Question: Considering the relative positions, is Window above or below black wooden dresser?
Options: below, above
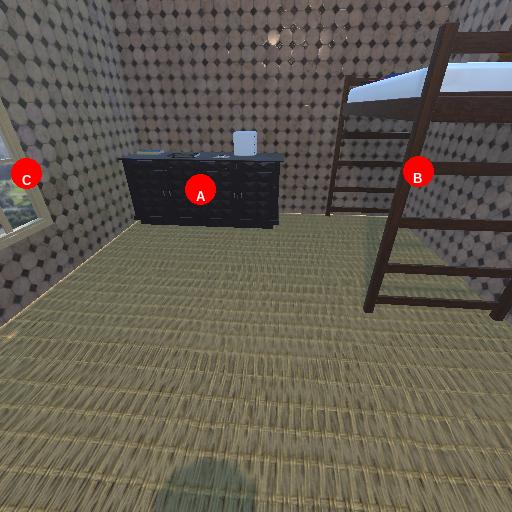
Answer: below